Question: I wanted to vertically center two divs in the header of my site. Here is the code:
'''
<header>
<div class="block">
<div class="left">
<ul>
<li>Home page link</li>
<li>Music page link</li>
<li>Contact page link</li>
</ul>
</div>
<div class="right">
<ul>
<li> Facebook icon code</li>
<li> Twitter icon code</li>
<li> YouTube icon code</li>
<li> PayPal donate button code</li>
</ul>
</div>
</div>
</header>
'''
And the CSS:
'''
.block {
width: 100%;
height: 90px;
}
/* ghost element */
.block:before {
content: '';
display: inline-block;
height = 100%;
vertical-align: middle;
margin-right: -0.25em;
}
.right, .left {
display: inline-block;
vertical-align: middle;
}
.right {right: 0;}
.left {left: 0;}
.right li, .left li {
display: inline-block;
}
.left li {
font-size: 48px;
margin-left: 12px;
letter-spacing: -4.5px;
text-transform: uppercase;
}
'''
This was taken from:
<URL>
<URL>
The code works insofar as it vertically centers the divs. However, the examples discuss only one div to be vertically centered. I want two div's to be vertically centered with one aligned left and the other aligned right. Right now, they are sitting next to each other aligned right:

I'm new to coding and I've done as much reading as I could before coming here; however, I was unable to fix this (probably) simple problem. So, do I get the div class=right and div class=left to the right and left within the strange ghost element framework?
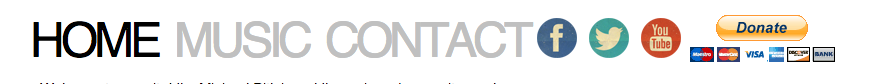
Answer: Maybe this can help you somehow?
<URL>
It's about using 'text-align: justify;'